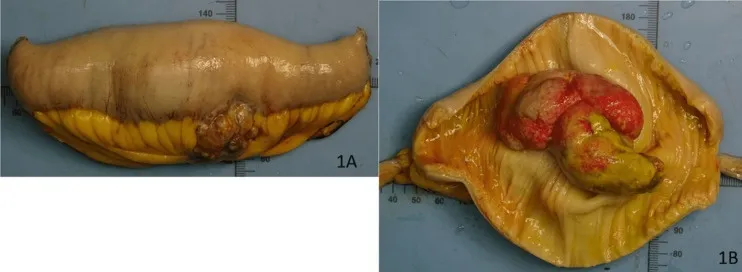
Macroscopic specimen of the resected small bowel. 1A: tumor invading serosa and mesentery; 1B: polypoid tumor protruding in the lumen with ulceration of overlying mucosa.
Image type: pathology (h&e)